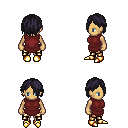
a pixel art fantasy rpg character, female body template, human, tanned skin, maroon tunic, gold greaves, raven bangs hairstyle, gold boots, four views (front, back, left, right), 2x2 character sprite sheet, small pixel art, hard edges, no anti-aliasing